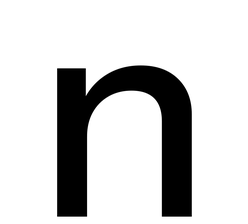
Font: InstrumentSans_Medium